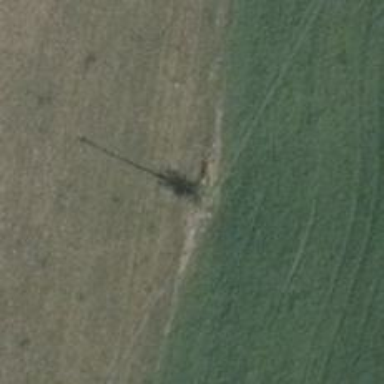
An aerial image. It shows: Power pole.